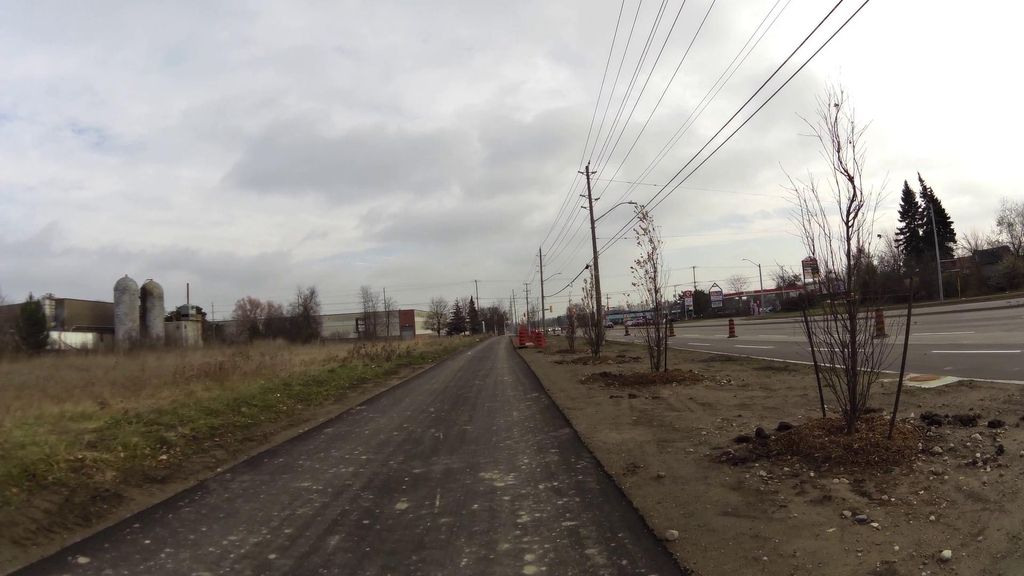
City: kitchener-waterloo